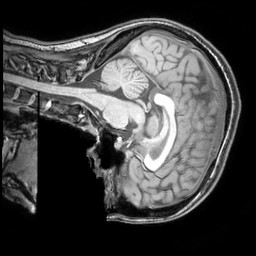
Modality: T1w
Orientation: sagittal
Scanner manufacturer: philips
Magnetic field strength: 3 T
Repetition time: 0.008088 s
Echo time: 0.003704 s